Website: apple-inc
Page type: customer-info-address
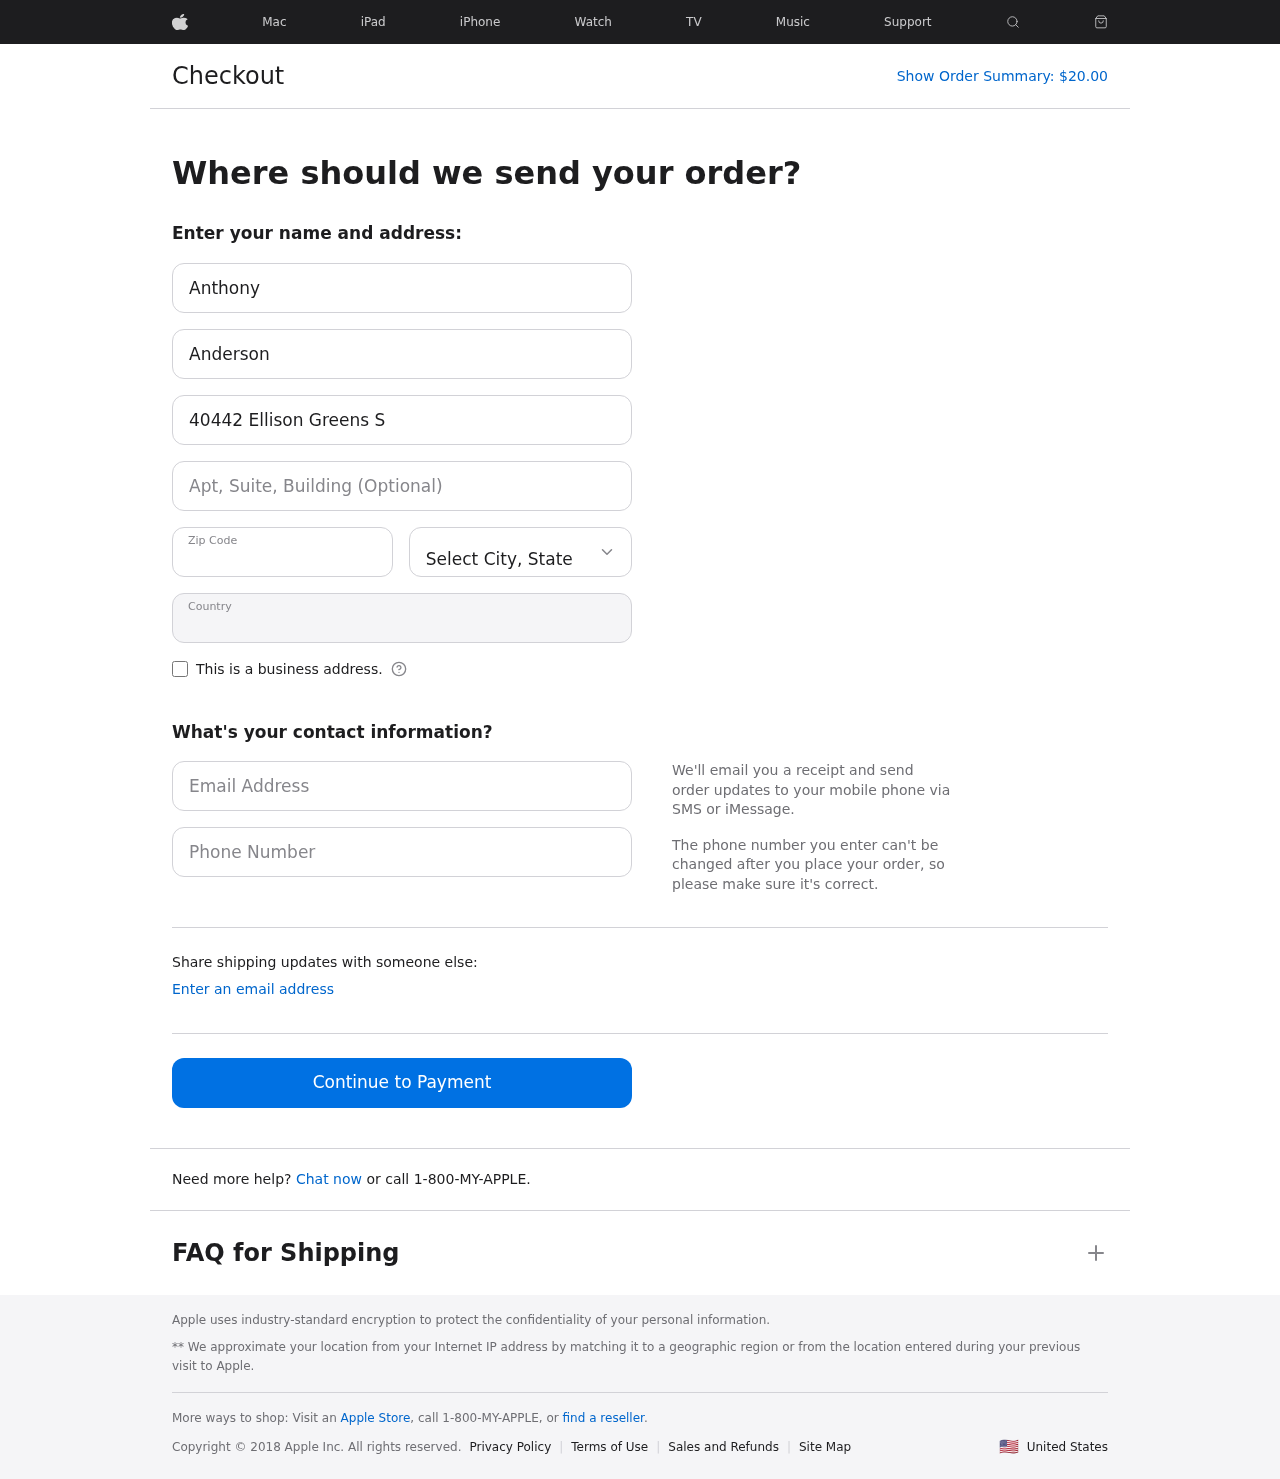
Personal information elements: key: PII_CITY_STATE
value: Robinsonton, NY
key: PII_COUNTRY
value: United States
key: PII_EMAIL
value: anthony.anderson@hotmail.com
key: PII_FIRSTNAME
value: Anthony
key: PII_LASTNAME
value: Anderson
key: PII_PHONE
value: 6999635202
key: PII_POSTCODE
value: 24976
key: PII_STREET
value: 40442 Ellison Greens Suite 859
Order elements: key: ORDER_TOTAL
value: $20.00